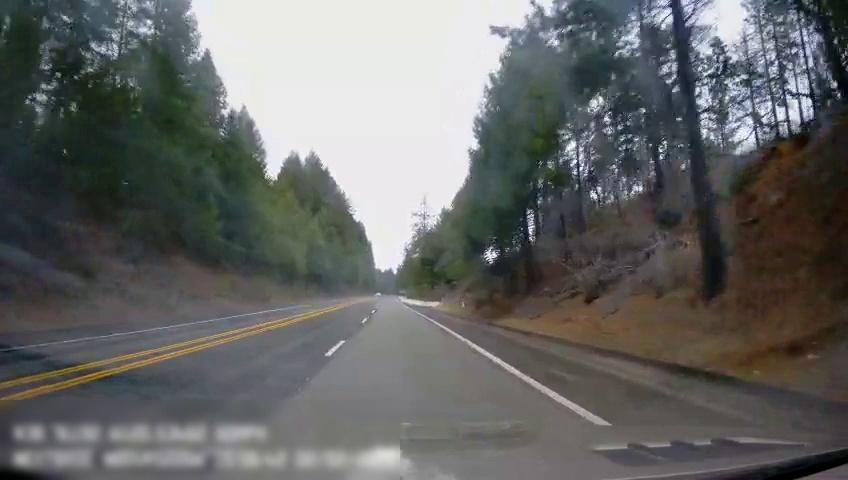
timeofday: Day
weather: Cloudy
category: Drivable Space
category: Lanes | Opposite Lane
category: Lanes | Opposite Lane
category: Lanes | Alternate Lane
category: Lanes | Current Lane
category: Lanes | Current Lane